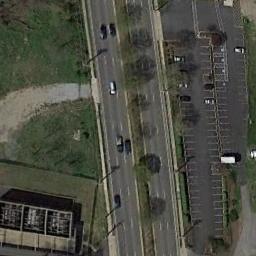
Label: freeway